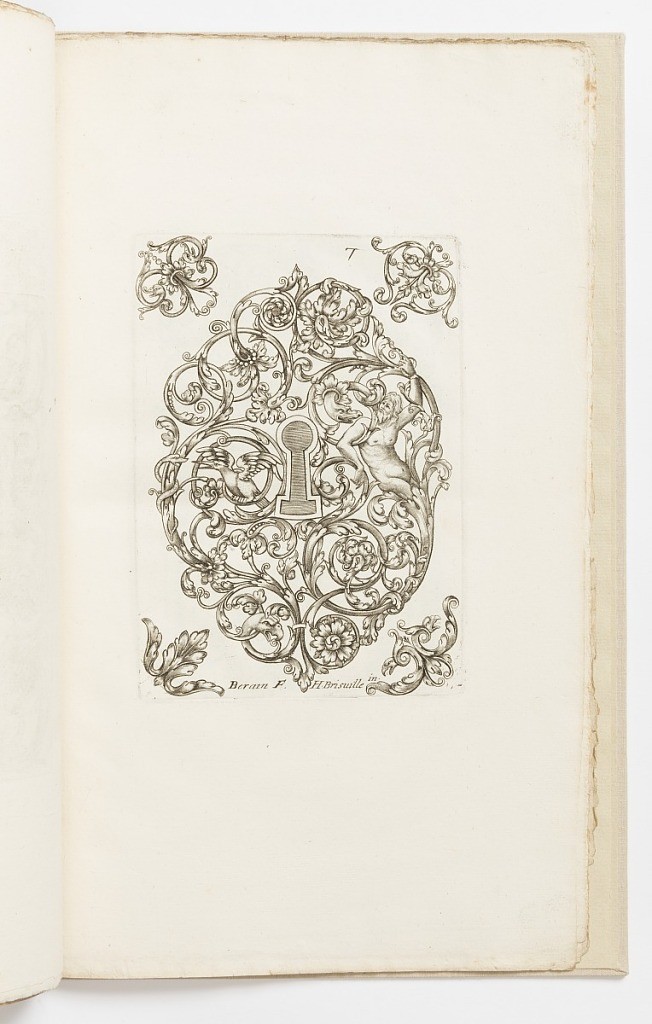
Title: Plate 7, from Diverses pièces de serruriers (Various Designs for Locksmiths)
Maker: Hugues Brisville, French, active ca. 1663
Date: after 1662
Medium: Engraving on laid paper
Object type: Print
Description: Vertical rectangle showing an escutcheon surrounded by interlacing arabesques with a bird and nude man whose body terminates in an acanthus leaf. Floral design at each corner.